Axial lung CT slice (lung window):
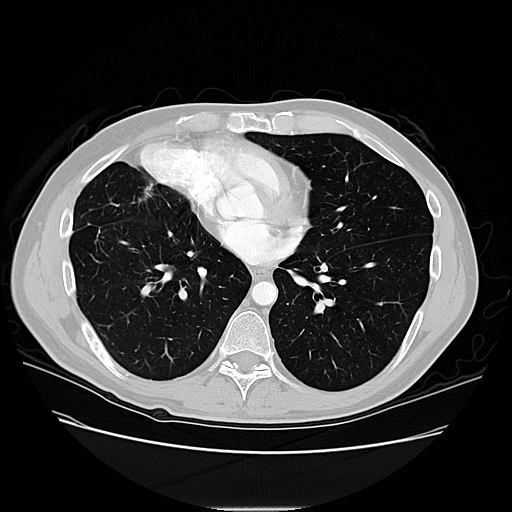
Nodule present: no